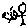
Label: fish